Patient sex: F
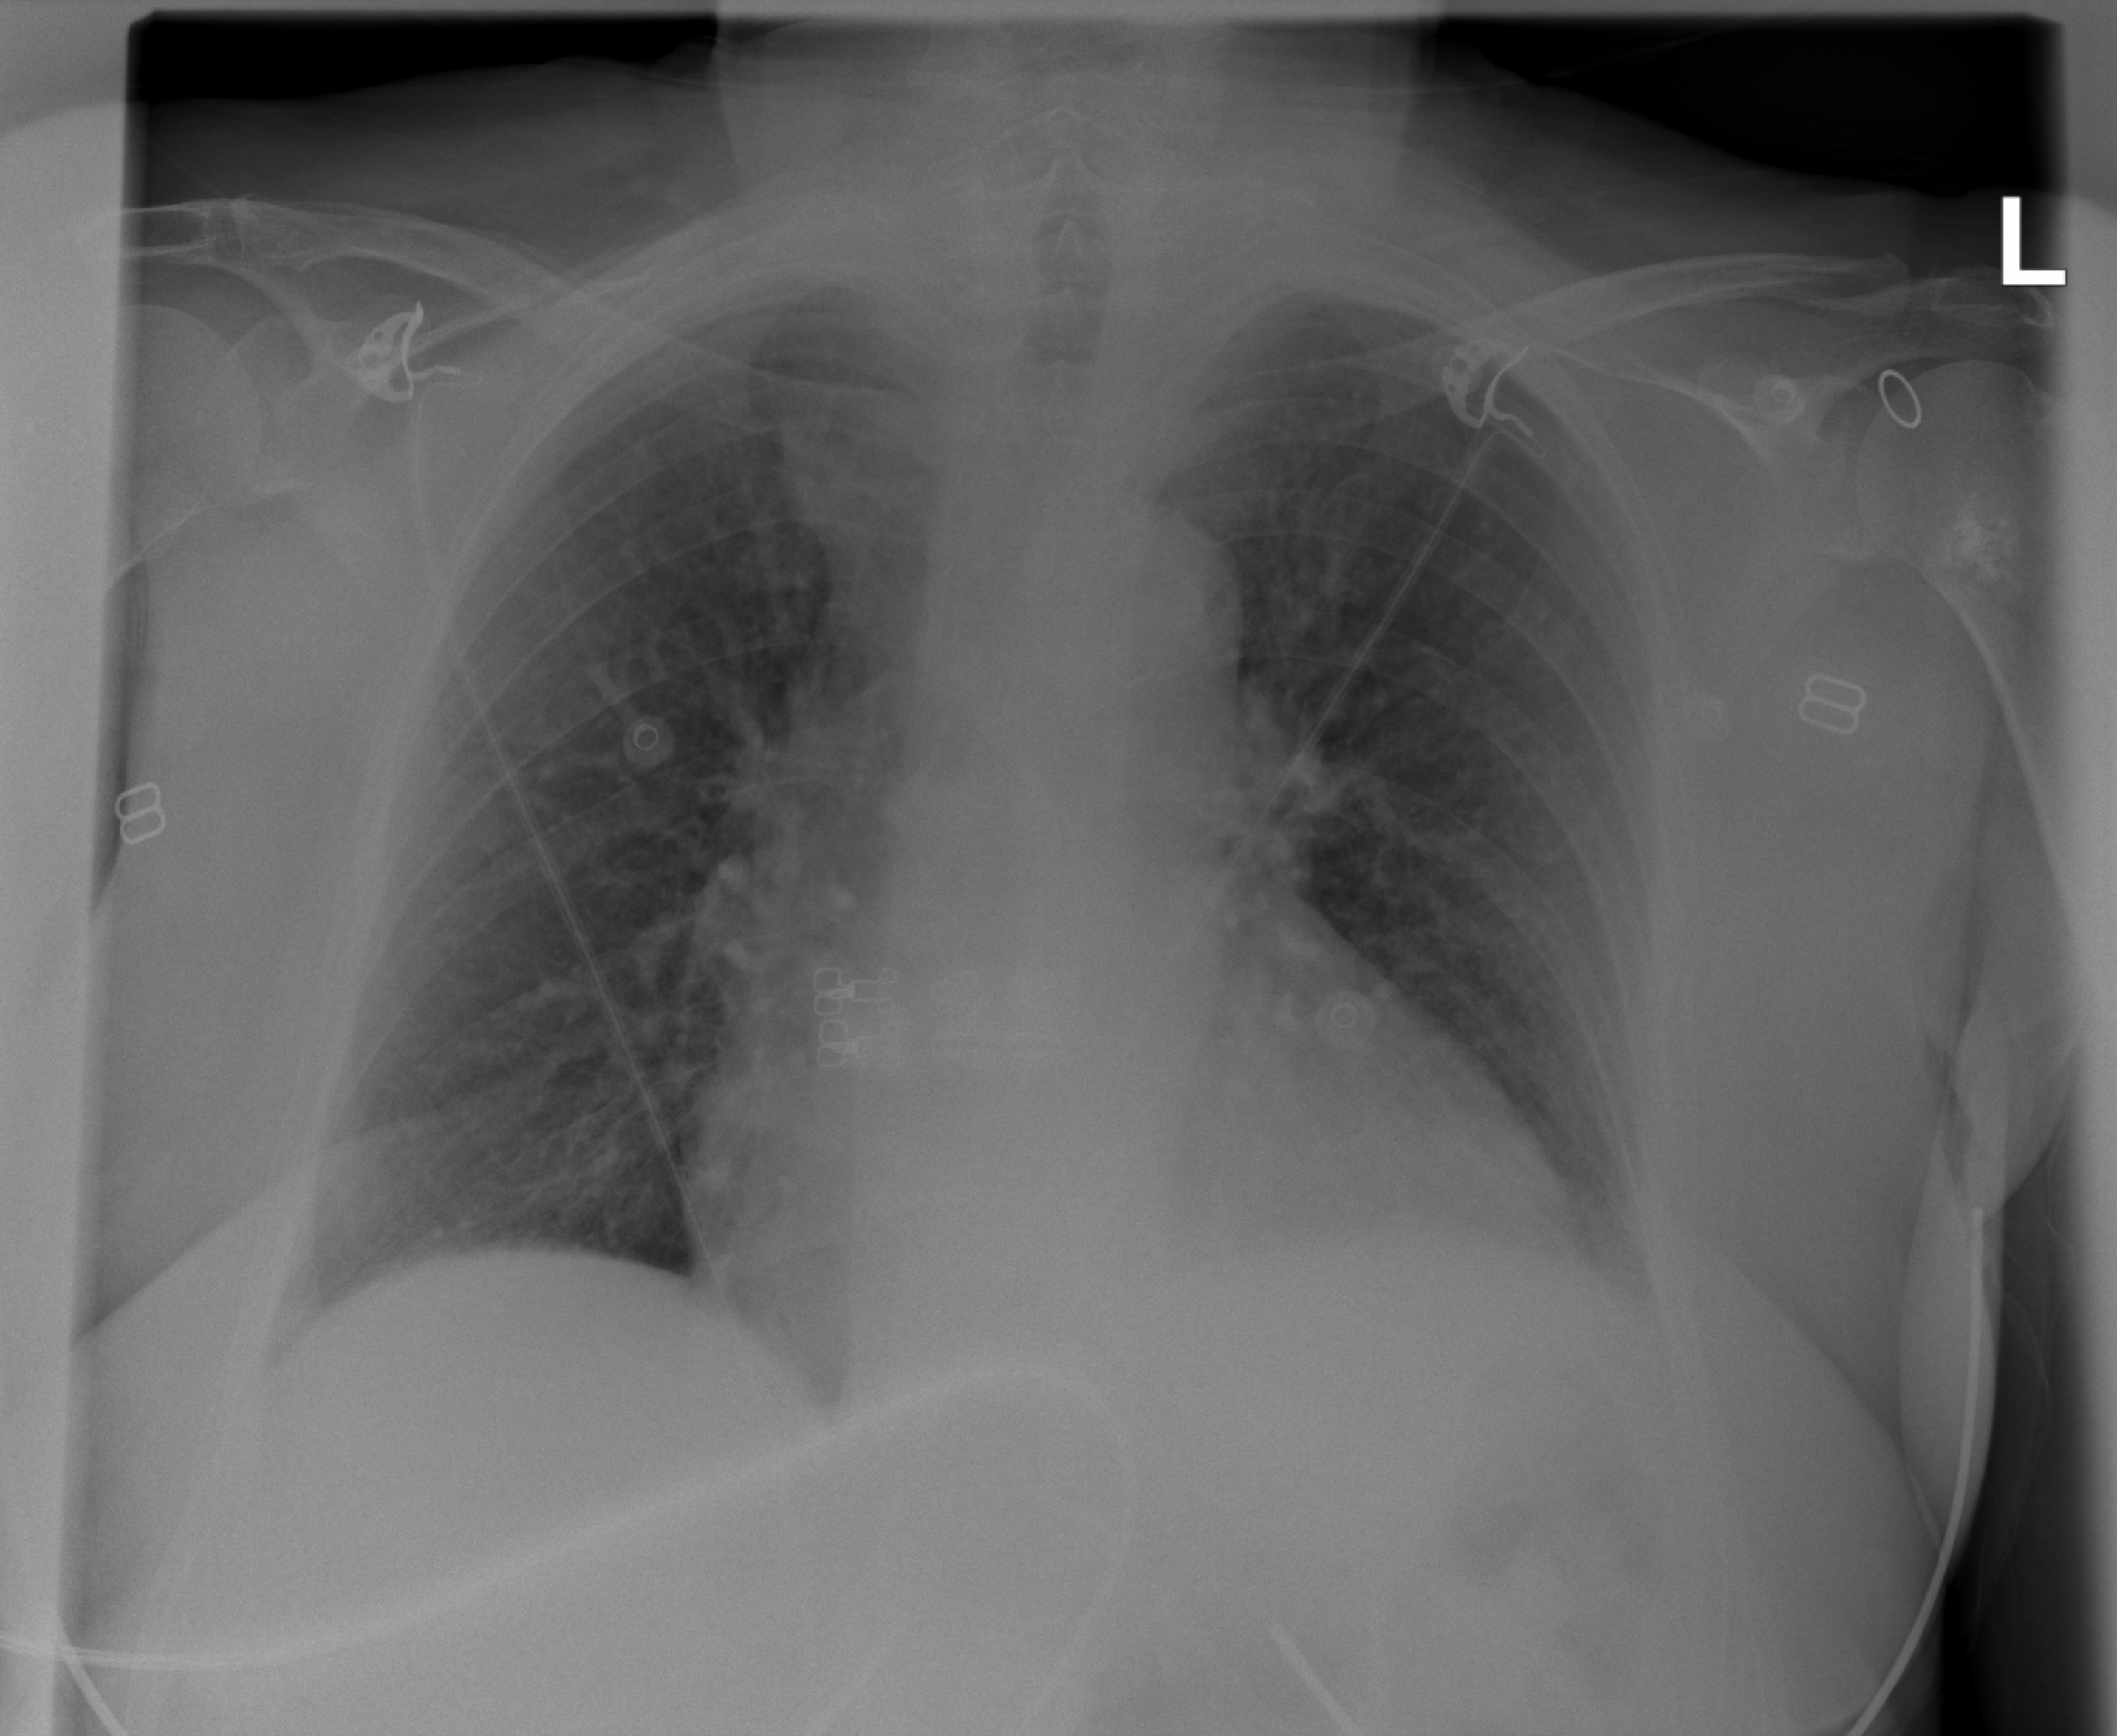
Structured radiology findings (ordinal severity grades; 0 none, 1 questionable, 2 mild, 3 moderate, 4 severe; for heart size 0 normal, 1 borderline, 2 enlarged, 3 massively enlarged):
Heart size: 1
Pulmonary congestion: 2
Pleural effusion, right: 0
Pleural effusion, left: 0
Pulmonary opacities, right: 0
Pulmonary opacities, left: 0
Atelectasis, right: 2
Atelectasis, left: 2